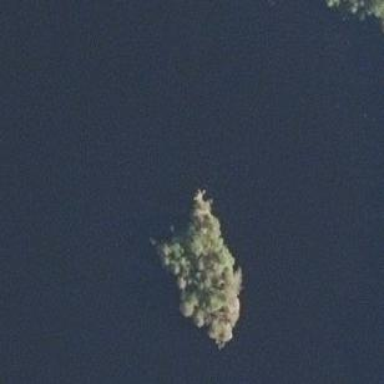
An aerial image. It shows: Islet.